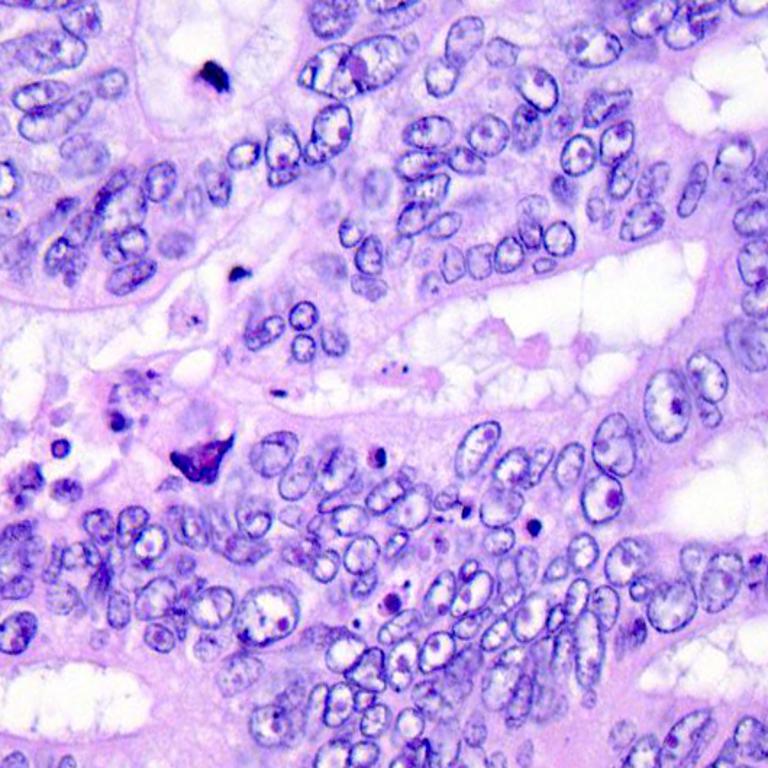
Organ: colon
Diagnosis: adenocarcinomas